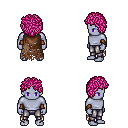
a pixel art fantasy rpg character, male body template, dark elf, purple skin, brown tattered cape, metal pants, pink curly afro hairstyle, cloth bracers, four views (front, back, left, right), 2x2 character sprite sheet, small pixel art, hard edges, no anti-aliasing